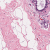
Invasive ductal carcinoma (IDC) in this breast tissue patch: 0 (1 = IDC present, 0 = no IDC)